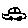
Label: car